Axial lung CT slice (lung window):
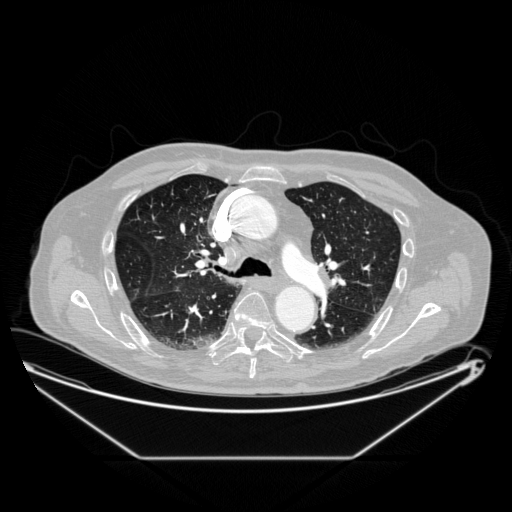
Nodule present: no